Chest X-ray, PA view. Patient: 60 years old, sex M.
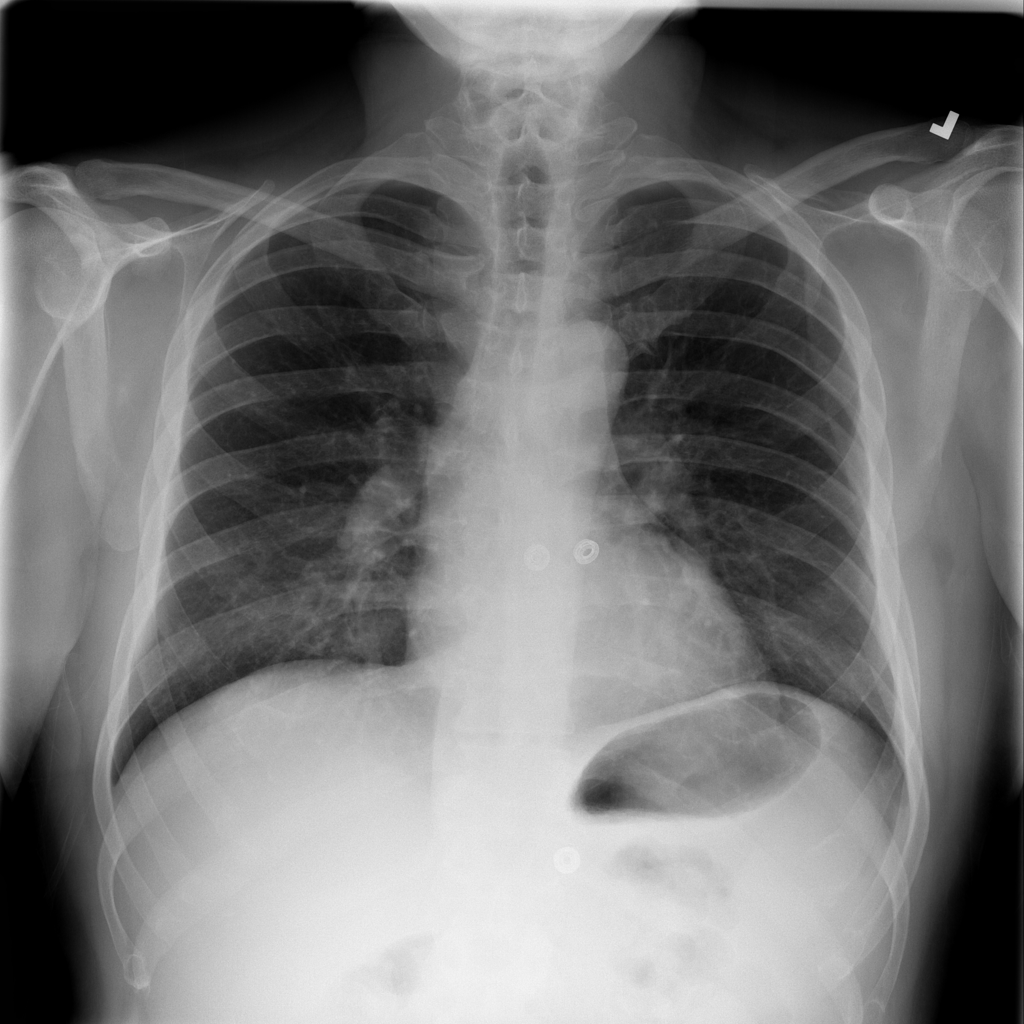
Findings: No Finding